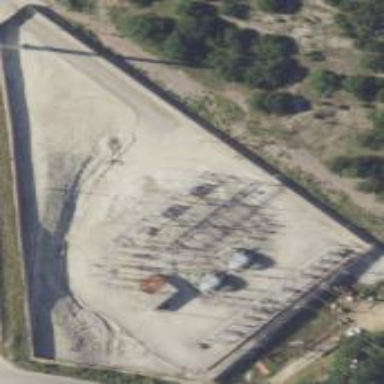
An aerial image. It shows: Outdoor power substation at the distribution level with surrounding wall barrier.